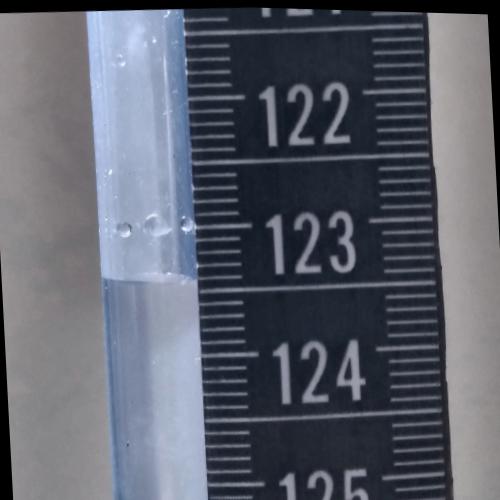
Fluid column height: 123.4 cm